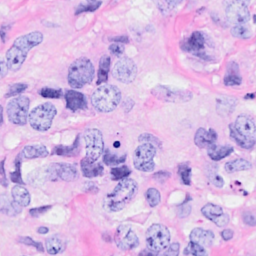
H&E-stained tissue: Breast